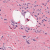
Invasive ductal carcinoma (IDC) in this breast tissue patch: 1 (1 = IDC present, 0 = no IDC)